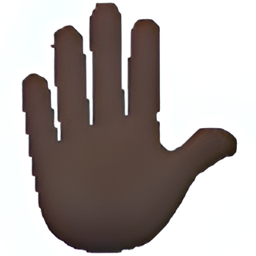
Name: raised hand
Emoji: ✋🏿
Group: People & Body
Sub-group: hand-fingers-open